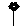
Label: flower